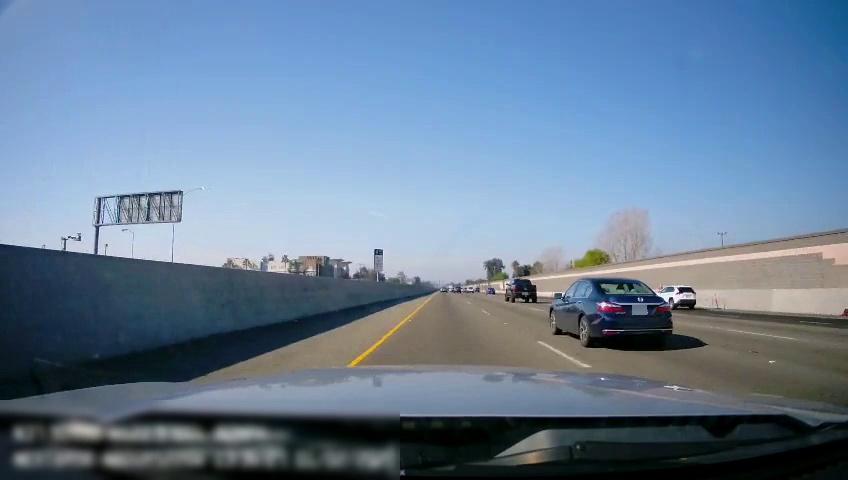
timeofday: Day
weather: Sunny
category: Drivable Space
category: Vehicles | Car
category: Vehicles | Truck
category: Vehicles | SUV
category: Lanes | Current Lane
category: Lanes | Current Lane
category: Lanes | Alternate Lane
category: Lanes | Alternate Lane
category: Lanes | Alternate Lane
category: Traffic | Signs